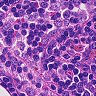
Metastatic tissue present: no